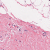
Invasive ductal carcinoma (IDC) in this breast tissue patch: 0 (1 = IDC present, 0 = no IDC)